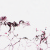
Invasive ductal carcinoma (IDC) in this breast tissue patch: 0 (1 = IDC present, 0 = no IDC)